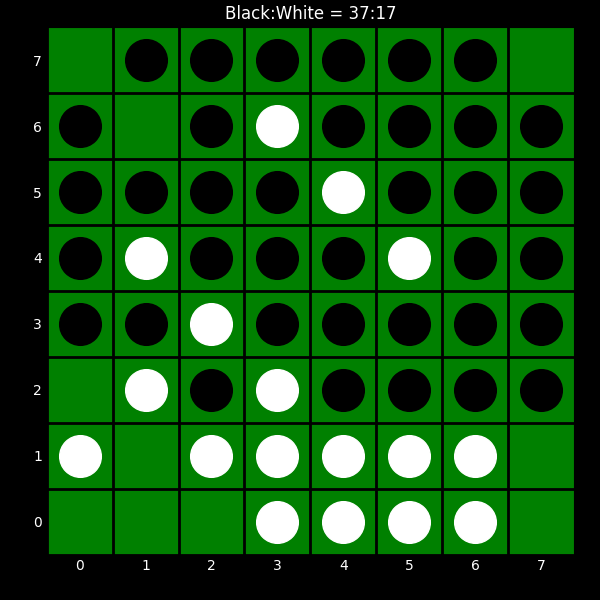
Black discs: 37
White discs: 17